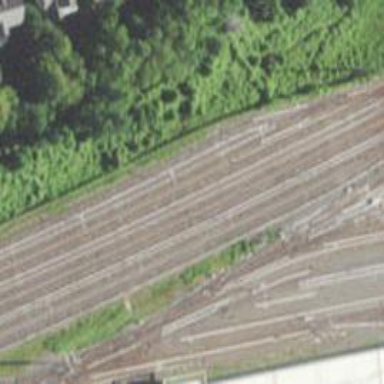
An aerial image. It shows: Electrified rail service yard.